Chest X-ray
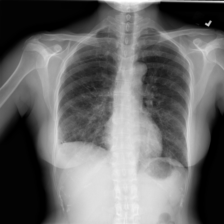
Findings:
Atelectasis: negative
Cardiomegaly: negative
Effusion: negative
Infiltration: negative
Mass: negative
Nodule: negative
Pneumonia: negative
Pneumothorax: negative
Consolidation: negative
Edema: negative
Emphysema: negative
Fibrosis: negative
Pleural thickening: negative
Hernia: negative